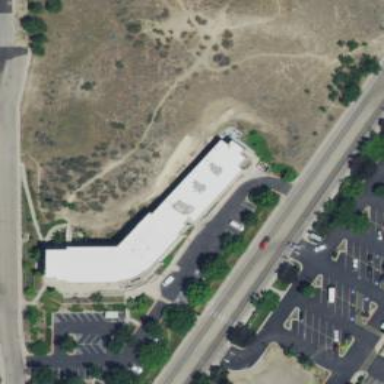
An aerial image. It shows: Commercial building.